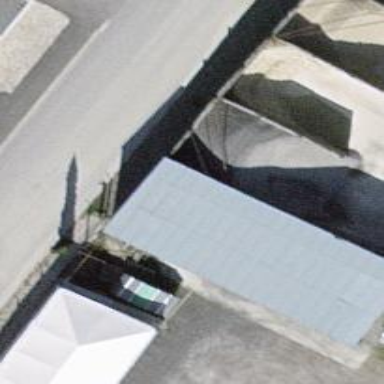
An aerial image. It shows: View of roof of building.